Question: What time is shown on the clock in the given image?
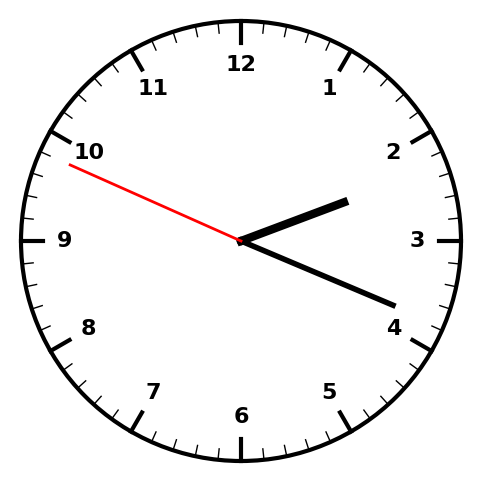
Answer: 02:18:49